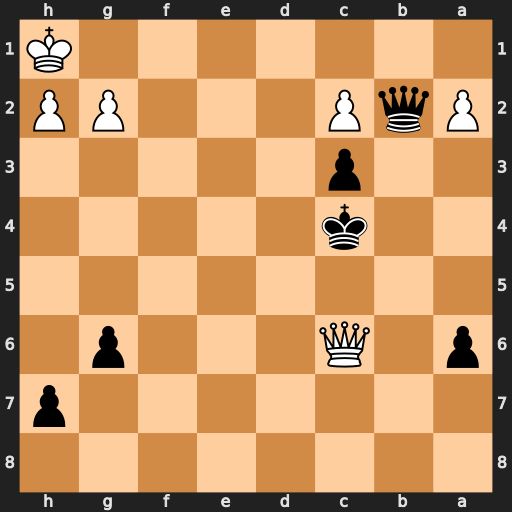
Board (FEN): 8/7p/p1Q3p1/8/2k5/2p5/PqP3PP/7K
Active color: b
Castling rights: -
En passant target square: -
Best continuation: Kd4 Qd6+ Ke3 Qd1 Kf2